RGB frame:
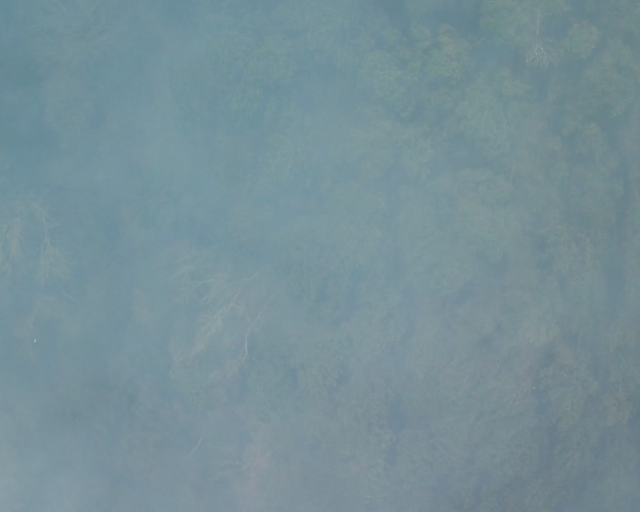
Thermal frame:
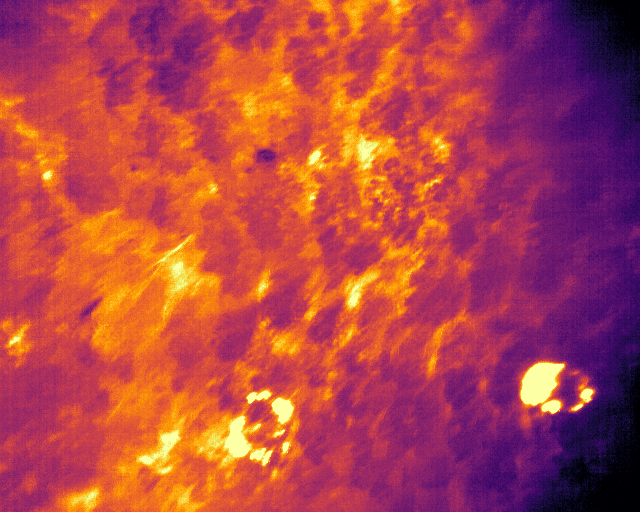
Captured: 2026-02-26 02:30:54
Pixels at or above 80 °C: 99 (fraction of frame: 0.0003021)